Interaction volume radius: 10 \u00c5
Interaction volume height: 10 \u00c5
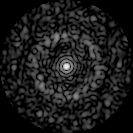
Disorder parameter: 0.8254